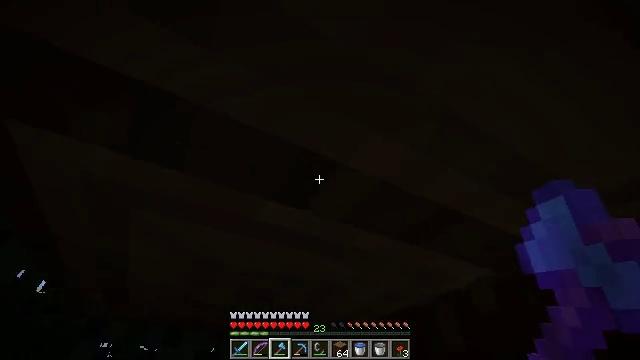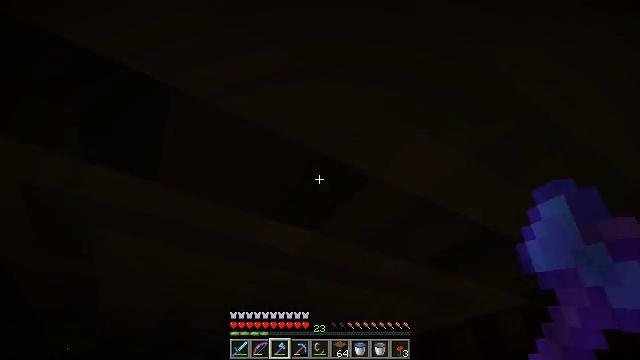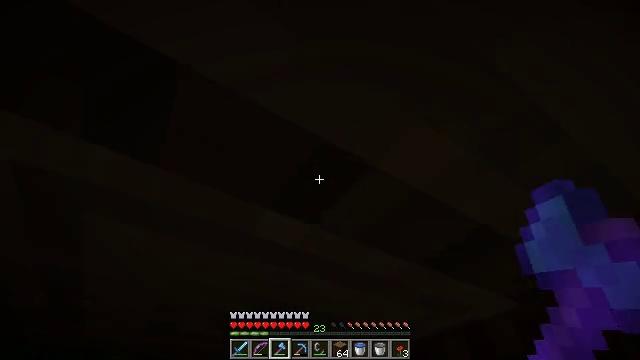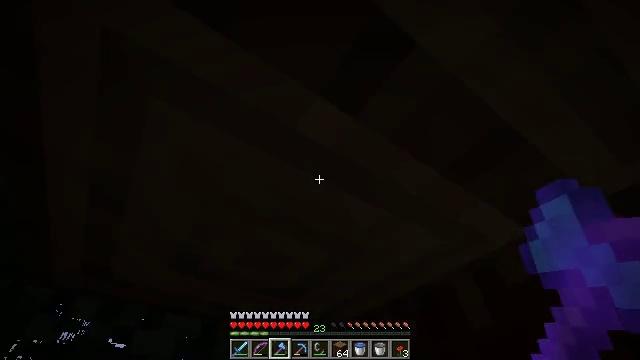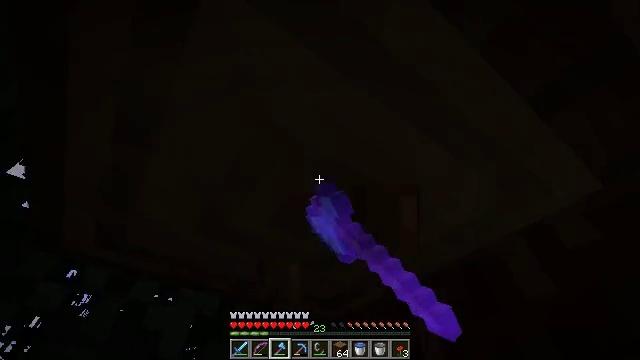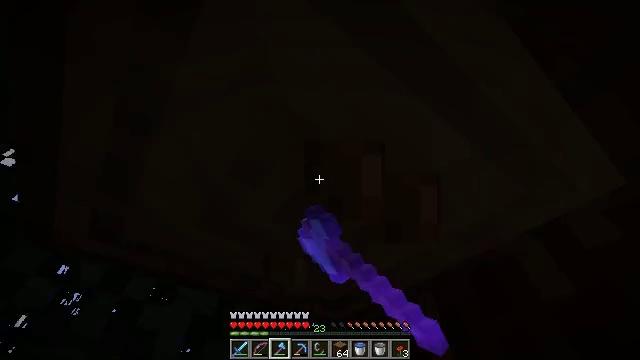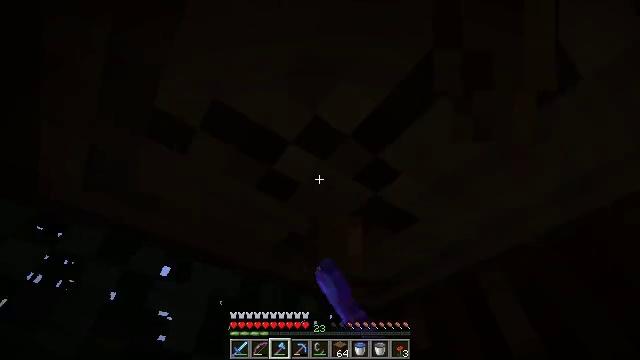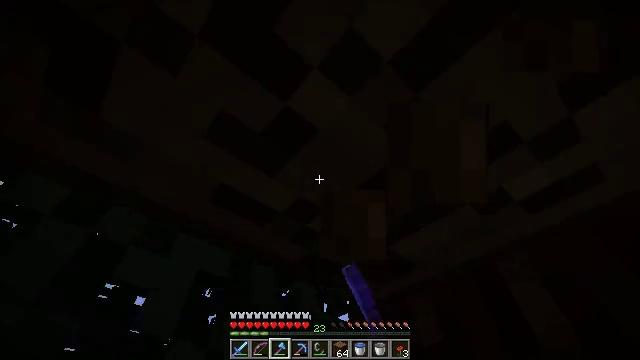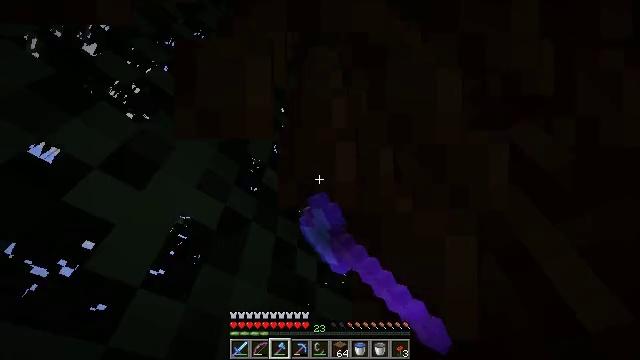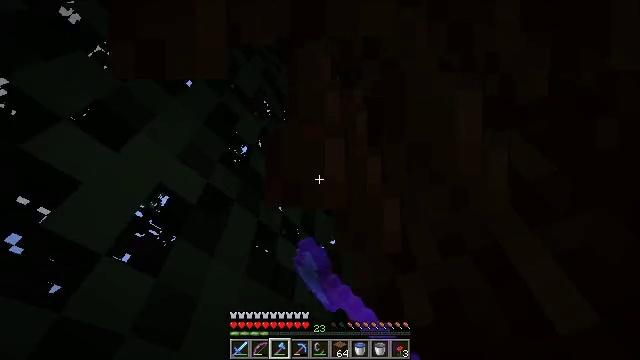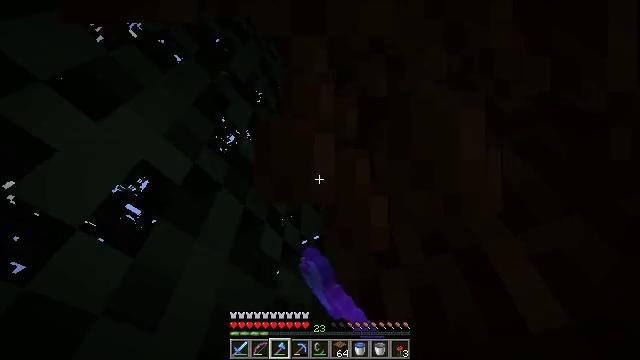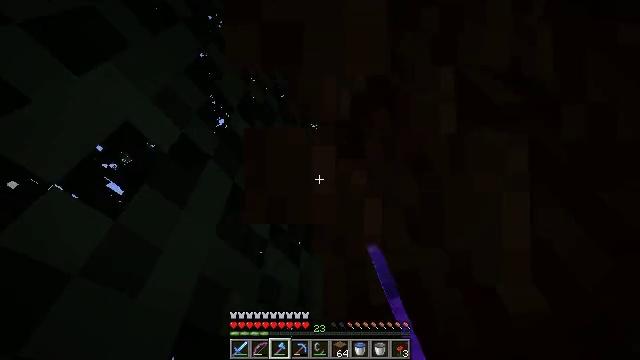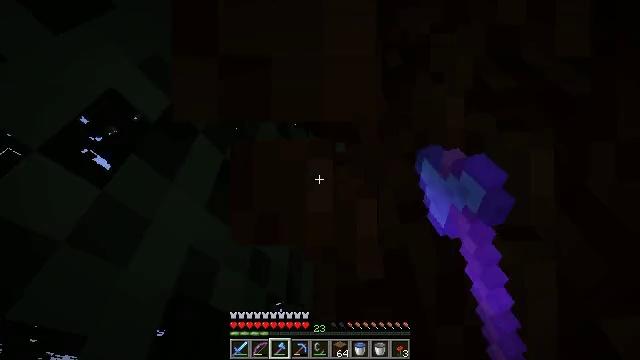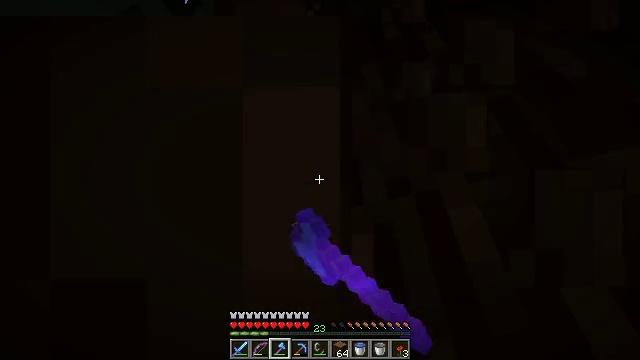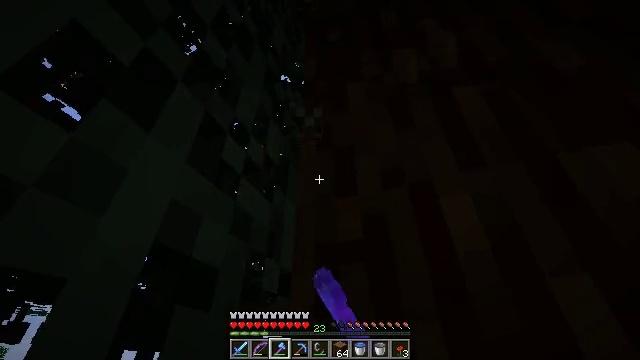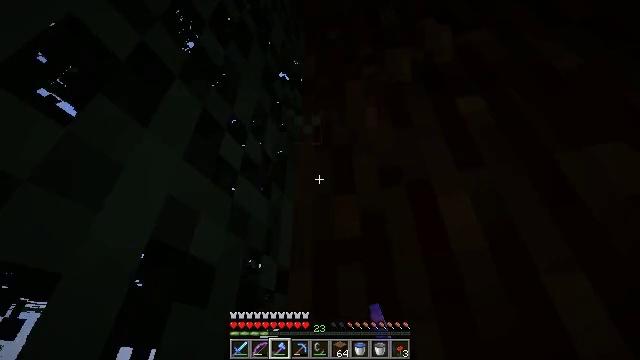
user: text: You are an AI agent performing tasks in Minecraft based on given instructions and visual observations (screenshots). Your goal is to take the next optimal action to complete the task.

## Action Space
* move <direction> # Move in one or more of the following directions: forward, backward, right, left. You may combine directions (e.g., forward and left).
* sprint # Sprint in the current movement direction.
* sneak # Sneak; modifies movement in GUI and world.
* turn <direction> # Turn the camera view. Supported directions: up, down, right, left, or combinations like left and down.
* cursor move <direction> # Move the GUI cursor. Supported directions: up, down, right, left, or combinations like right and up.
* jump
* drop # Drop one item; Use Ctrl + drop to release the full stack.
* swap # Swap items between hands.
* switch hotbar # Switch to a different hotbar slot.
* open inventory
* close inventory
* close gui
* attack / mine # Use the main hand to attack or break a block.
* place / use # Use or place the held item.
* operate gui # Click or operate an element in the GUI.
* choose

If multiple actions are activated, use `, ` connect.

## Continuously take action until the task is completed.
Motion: motion action
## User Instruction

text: Collect spruce log for building materials.
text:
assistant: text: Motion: move forward and move left, sprint, turn right
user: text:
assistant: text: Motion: move forward and move left, sprint, turn right and up
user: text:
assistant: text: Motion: move forward and move left, sprint, turn right and up, attack / mine
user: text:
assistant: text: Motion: move forward and move left, sprint, turn right, attack / mine
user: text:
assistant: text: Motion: move forward and move left, sprint, turn right, attack / mine
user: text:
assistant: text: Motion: move forward, sprint, attack / mine
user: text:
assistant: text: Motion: sprint, turn right, attack / mine
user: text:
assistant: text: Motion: sprint, turn right and up, attack / mine
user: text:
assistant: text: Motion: sprint, turn right, attack / mine
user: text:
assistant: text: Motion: sprint, turn right, attack / mine
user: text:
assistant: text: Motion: sprint, turn right and down, attack / mine
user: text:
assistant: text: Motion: sprint, turn right and down, attack / mine
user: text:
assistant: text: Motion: sprint, turn right and down, attack / mine
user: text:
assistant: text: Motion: sprint, turn right and down, attack / mine
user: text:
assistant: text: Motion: sprint, attack / mine
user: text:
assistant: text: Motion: sprint, turn right, attack / mine
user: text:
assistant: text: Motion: sprint, turn right and up, attack / mine
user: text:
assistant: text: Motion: sprint, attack / mine
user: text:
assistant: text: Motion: sprint, turn right and down, attack / mine
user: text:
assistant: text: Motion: sprint, turn right and down, attack / mine
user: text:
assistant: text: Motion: sprint, turn right and down, attack / mine
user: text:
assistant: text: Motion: sprint, turn right, attack / mine
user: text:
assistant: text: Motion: sprint, turn right and down, attack / mine
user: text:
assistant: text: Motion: sprint, turn right and down, attack / mine
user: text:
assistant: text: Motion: sprint, turn right and down, attack / mine
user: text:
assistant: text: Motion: sprint, turn down, attack / mine
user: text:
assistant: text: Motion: move forward, sprint, turn right and down, attack / mine
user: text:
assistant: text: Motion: move forward, sprint, turn right and down, attack / mine
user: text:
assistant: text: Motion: move forward and move left, sprint, attack / mine
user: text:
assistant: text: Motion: move forward and move left, sprint, attack / mine, jump